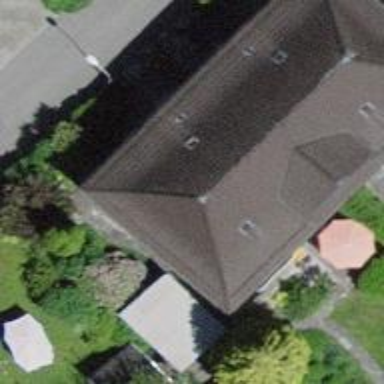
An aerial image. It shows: Terrace building with hipped roof.